Question: I have a question. For an assignment in uni I've got the task to create an ER diagram using chen notations. The only problem is that when I turned it in, they said I was not using chen notations. Am I wrong here, or isn't this an ER diagram using chen notations? As you can see, I made it in MySQL workbench. Any feedback on the subject would be appreciated. I have googled chen notations and by what I can see, this diagram follows the standard.

Best regards
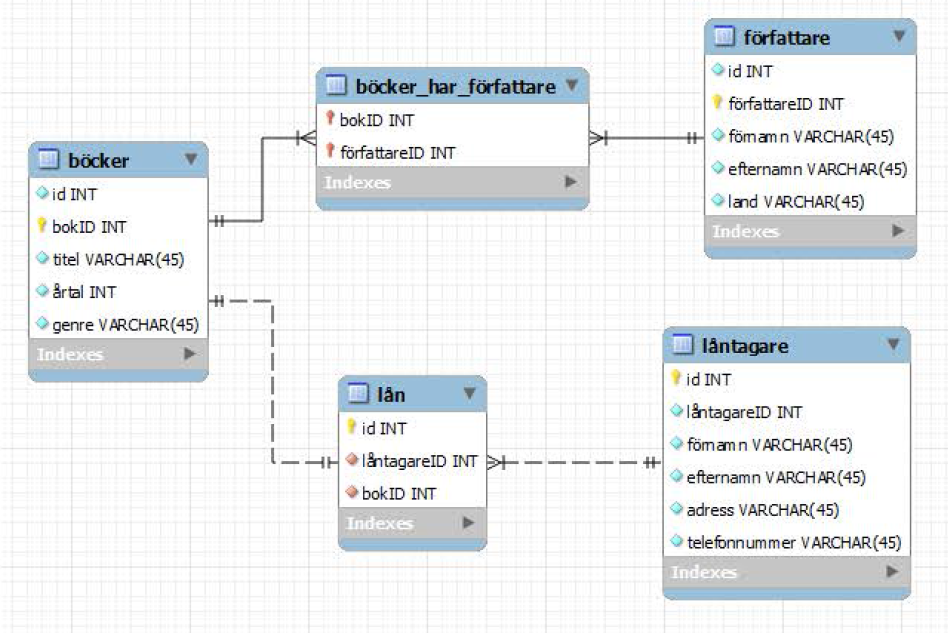
Answer: MySQL Workbench doesn't support the Chen notation. See menu -> Model -> Relationship Notation for the available modes. Classic maybe closest, but there are things still missing (in particular the relationship annotation).
MySQL Workbench only models features from EER that can be represented in a database. Hence things like inheritance aren't possible in models.